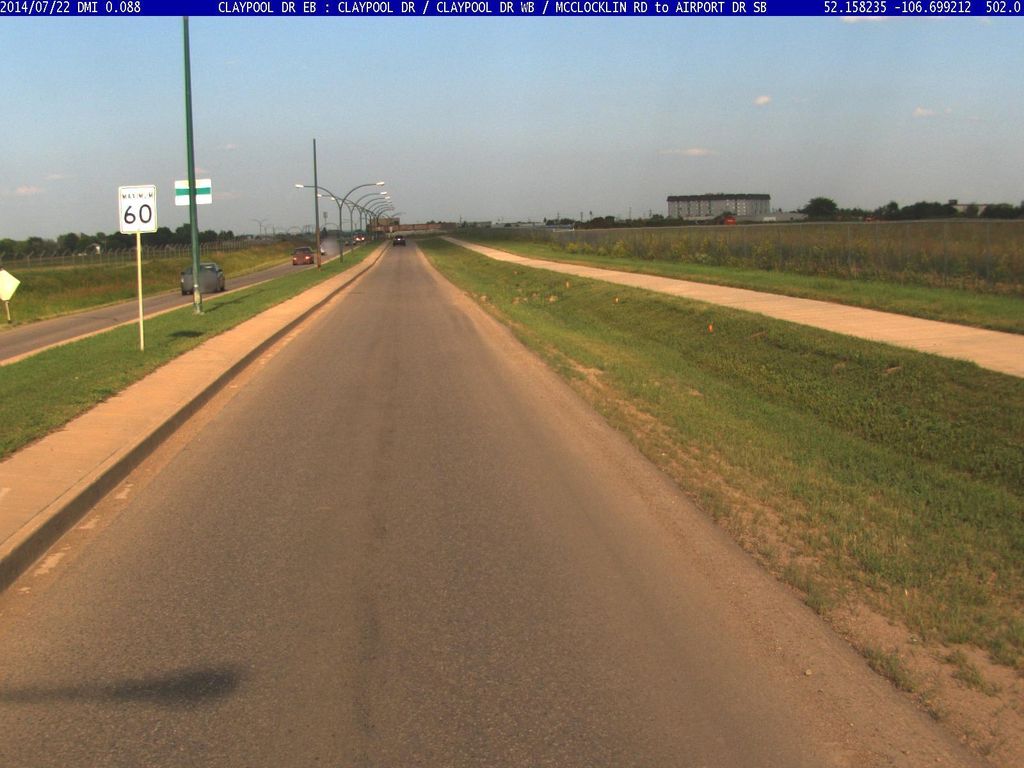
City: saskatoon